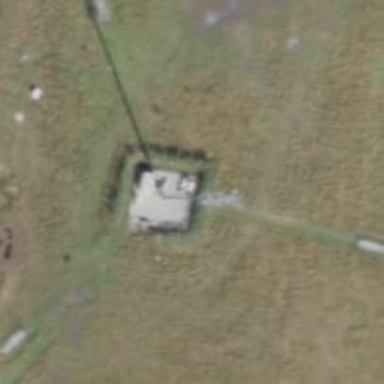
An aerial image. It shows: Mast tower used for communication.